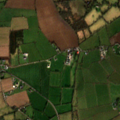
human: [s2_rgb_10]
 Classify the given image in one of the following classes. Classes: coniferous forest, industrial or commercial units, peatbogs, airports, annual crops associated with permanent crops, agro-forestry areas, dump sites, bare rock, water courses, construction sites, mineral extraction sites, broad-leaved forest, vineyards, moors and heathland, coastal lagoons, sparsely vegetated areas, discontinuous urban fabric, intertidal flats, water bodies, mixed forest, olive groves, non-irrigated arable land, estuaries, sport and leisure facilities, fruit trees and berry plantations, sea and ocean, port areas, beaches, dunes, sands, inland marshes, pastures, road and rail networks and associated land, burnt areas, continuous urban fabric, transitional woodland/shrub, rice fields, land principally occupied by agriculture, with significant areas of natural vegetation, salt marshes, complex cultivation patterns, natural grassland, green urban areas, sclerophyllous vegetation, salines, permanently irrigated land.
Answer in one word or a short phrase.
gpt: pastures